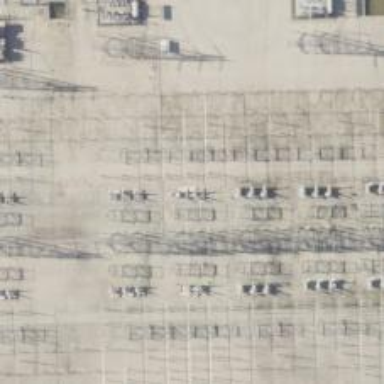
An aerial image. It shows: Switch used for power control.